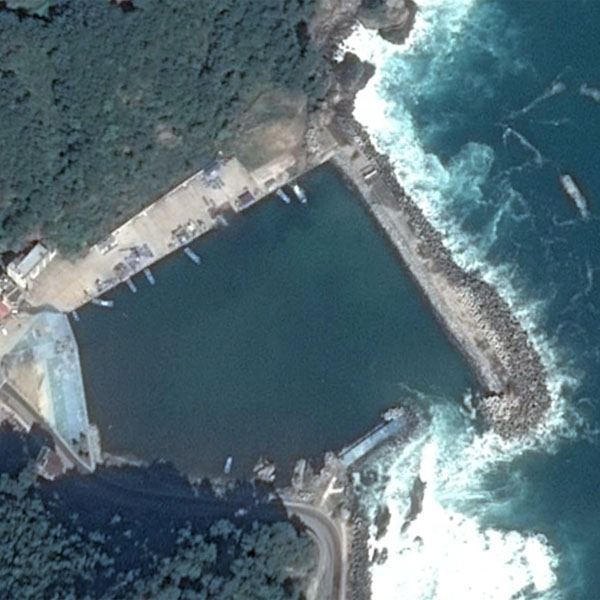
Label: Port